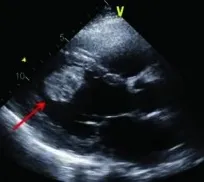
Transthoracic.
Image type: radiology (ultrasound)